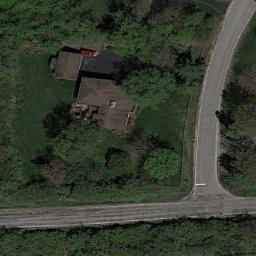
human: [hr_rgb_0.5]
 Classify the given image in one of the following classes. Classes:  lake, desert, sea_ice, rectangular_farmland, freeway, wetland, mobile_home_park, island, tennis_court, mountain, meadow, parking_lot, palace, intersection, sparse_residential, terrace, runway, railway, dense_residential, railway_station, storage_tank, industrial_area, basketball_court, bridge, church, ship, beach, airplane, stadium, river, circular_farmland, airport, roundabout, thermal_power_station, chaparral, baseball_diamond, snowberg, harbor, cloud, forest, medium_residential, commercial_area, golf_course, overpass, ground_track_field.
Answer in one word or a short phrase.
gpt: sparse_residential